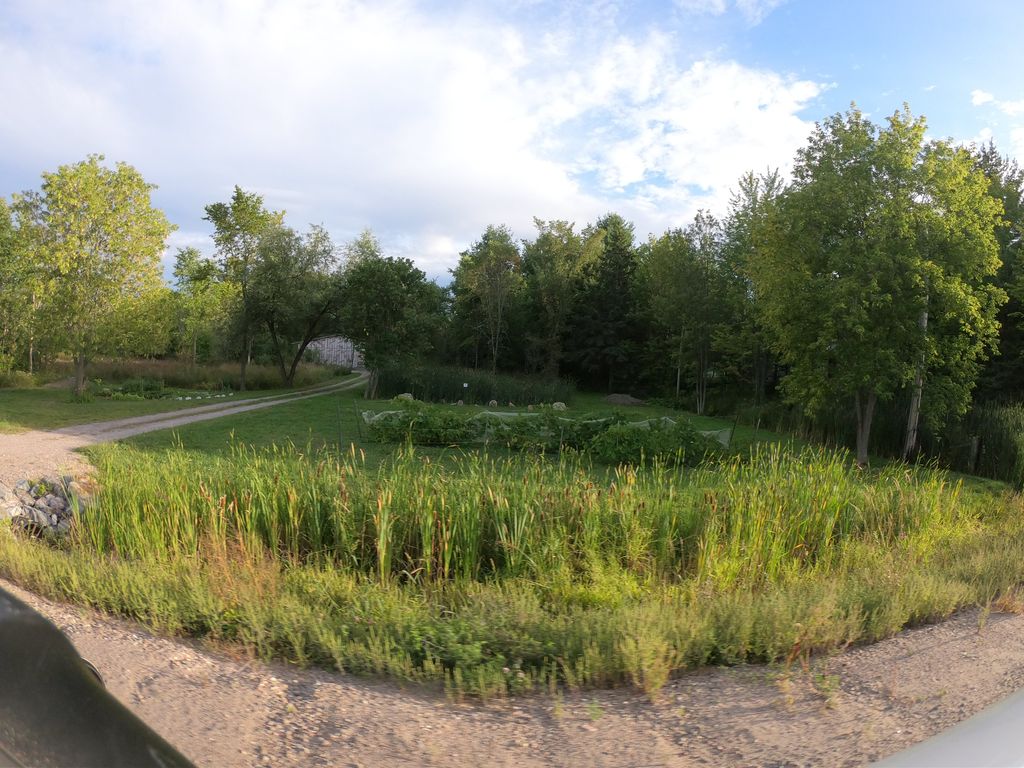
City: ottawa-gatineau